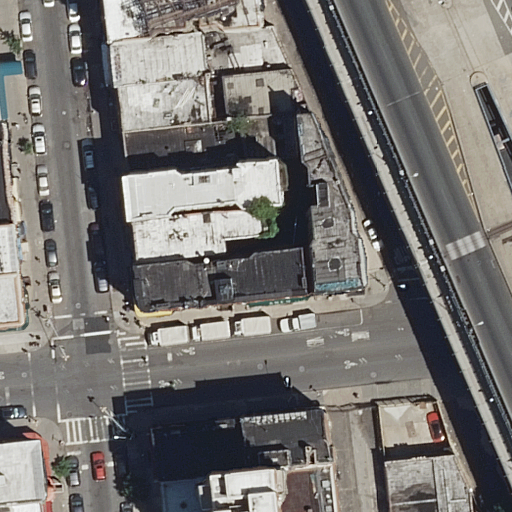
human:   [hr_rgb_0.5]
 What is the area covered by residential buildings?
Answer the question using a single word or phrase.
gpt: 4726m2

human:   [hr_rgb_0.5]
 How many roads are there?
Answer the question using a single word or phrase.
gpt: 7

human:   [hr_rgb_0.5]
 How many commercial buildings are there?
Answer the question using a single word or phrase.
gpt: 0

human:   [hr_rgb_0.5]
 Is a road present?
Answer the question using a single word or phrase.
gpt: yes

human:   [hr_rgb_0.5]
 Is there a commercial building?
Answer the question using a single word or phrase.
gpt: no

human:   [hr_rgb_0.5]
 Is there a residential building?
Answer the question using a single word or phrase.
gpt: yes

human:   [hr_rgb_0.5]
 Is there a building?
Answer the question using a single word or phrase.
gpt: yes

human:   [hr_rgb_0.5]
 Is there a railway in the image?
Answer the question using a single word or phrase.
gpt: no

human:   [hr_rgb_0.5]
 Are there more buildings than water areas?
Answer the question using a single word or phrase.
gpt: yes

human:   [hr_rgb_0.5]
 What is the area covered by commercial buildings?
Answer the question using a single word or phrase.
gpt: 0m2

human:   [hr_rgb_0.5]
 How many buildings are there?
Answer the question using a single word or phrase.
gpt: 21

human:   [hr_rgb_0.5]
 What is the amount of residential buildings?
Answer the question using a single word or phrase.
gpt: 21

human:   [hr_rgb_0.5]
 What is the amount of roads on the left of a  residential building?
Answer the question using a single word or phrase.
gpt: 2

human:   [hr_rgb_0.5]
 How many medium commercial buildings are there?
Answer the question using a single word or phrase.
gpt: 0

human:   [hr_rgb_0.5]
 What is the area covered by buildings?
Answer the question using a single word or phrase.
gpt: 4726m2

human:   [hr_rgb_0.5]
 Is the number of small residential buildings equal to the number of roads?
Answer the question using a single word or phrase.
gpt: no

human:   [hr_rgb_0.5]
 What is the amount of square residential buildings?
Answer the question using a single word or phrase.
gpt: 0

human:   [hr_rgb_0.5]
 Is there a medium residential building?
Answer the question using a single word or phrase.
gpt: yes

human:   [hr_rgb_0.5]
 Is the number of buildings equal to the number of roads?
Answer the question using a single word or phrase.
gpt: no

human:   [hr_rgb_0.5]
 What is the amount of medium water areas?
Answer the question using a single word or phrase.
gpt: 0

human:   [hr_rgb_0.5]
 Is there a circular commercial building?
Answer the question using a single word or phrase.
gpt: no

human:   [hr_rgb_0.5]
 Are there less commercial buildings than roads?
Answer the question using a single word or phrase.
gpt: yes

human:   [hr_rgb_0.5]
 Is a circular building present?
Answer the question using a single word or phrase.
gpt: no

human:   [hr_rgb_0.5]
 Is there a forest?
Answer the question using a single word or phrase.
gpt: no

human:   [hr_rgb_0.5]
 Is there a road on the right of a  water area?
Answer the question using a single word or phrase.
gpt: no

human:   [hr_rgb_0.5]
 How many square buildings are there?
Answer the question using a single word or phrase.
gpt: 0

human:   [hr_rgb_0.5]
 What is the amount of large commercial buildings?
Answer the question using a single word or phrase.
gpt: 0

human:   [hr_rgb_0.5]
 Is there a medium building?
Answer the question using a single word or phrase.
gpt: yes

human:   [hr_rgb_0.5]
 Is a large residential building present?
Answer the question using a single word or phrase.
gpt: yes

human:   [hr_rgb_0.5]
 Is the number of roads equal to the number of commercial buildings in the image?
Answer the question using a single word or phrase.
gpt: no

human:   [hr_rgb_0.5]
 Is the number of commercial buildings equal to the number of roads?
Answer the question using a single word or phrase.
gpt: no

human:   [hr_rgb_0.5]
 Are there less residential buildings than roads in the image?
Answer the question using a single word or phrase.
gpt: no

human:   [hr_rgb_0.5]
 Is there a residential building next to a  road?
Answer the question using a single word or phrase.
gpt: yes

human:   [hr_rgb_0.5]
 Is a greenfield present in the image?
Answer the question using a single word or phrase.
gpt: no

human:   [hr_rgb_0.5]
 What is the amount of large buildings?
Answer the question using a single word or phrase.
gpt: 2

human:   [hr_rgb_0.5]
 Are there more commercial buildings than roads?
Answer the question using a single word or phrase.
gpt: no

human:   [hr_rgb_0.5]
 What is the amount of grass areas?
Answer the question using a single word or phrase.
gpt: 0

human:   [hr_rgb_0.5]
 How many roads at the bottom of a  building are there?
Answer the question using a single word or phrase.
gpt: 2

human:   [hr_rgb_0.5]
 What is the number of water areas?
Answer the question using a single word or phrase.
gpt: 0

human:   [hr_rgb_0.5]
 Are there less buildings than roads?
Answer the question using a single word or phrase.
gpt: no

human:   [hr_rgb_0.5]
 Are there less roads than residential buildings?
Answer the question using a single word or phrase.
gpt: yes

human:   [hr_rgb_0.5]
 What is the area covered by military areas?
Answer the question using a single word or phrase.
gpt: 0m2

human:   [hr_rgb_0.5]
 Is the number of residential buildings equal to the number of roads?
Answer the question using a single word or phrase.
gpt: no

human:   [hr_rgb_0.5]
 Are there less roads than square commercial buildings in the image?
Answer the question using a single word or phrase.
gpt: no

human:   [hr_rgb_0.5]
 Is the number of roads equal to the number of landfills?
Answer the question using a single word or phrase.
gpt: no

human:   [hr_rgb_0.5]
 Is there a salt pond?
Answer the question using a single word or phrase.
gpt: no

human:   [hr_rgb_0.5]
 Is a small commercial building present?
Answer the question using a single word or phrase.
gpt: no

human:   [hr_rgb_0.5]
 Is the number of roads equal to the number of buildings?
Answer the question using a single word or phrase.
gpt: no

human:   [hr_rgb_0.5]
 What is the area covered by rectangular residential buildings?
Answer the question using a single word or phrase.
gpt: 3136m2

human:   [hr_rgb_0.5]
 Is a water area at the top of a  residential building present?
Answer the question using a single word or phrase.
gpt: no

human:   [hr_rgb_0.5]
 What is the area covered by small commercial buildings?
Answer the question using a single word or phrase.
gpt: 0m2

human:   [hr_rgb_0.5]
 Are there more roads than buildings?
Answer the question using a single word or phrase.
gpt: no

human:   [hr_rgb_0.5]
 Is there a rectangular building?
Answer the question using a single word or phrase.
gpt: yes

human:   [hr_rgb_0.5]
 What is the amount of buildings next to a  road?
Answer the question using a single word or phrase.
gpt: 21

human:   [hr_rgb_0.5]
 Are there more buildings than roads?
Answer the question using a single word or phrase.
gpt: yes

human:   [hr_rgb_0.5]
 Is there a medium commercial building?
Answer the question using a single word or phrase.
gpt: no

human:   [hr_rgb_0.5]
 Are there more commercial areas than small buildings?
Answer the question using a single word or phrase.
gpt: no

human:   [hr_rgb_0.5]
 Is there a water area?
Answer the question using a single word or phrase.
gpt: no

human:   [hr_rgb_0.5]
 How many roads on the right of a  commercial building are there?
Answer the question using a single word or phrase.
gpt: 0

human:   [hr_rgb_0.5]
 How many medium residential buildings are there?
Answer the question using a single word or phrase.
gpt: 13

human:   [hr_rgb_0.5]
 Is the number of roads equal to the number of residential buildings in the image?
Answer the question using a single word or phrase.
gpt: no

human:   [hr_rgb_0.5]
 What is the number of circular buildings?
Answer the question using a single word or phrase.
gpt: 0

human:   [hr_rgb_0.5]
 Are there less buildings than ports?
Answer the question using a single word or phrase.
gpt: no

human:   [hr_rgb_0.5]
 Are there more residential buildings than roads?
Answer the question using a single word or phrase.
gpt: yes